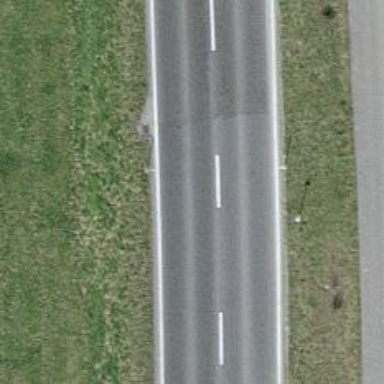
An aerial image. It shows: Secondary road with asphalt surface.